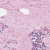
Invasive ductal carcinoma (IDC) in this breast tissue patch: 0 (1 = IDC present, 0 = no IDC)